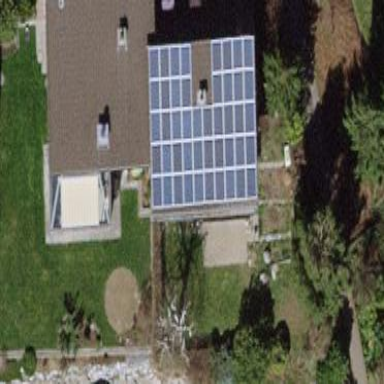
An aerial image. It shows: Small solar photovoltaic panel generator is producing electricity.